Interaction volume radius: 5 \u00c5
Interaction volume height: 10 \u00c5
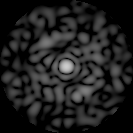
Disorder parameter: 0.8469